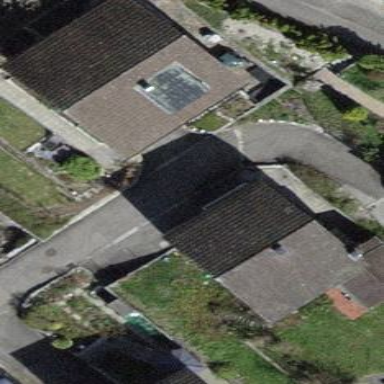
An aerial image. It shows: Building with tiled roof.